【题型】填空题　【知识点】平面几何　【难度】medium
为了测量校门口路灯 $AB$ 的高度，小明准备了两根标杆 $CD$、$EF$ 和皮尺，按如图的方式放置，已知 $CD = EF = 1.5$ 米，在路灯的照射下，标杆 $CD$ 的顶端 $C$ 在标杆 $EF$ 留下的影子为 $G$，标杆 $EF$ 在地面上的影长是 $FH$，经测量得 $FG = 0.5$ 米，$DF = 1.5$ 米，$FH = 3$ 米，那么灯杆 $AB$ 的长是 \_\_\_\_\_\_ 米.

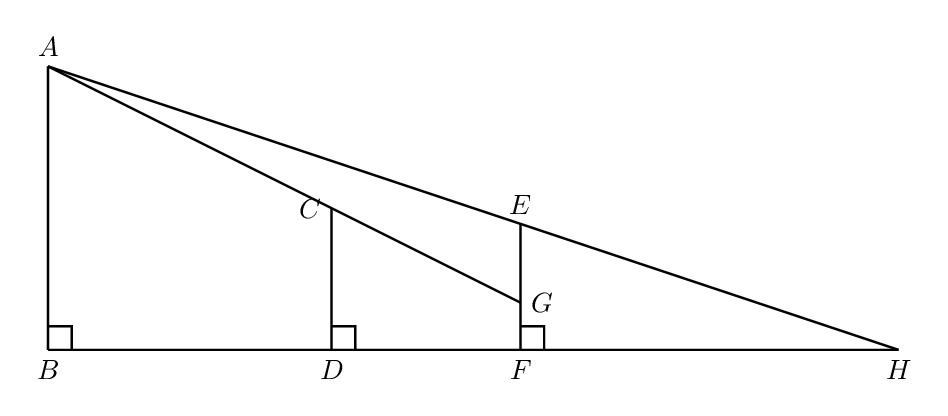
【解答】
【答案】$\dfrac{9}{2}$

【分析】延长 $CG$ 交 $FH$ 于 $M$，先证明 $\triangle GFM \sim \triangle CDM$，得出 $FM = \dfrac{3}{4}$，再分别证明 $\triangle CMD \sim \triangle AMB$ 和 $\triangle EFH \sim\triangle ABH$ 得出 $\frac{BM}{DM}=\frac{AB}{CD}$，$\frac{BH}{FH}=\frac{AB}{EF}$，将数值代入，进行计算，即可作答。此题考查相似三角形的应用，关键是根据相似三角形的判定和性质解答.

【详解】解：如图，延长 $CG$ 交 $FH$ 于 $M$，

$\because \angle GMF = \angle CMD$，$\angle GFM = \angle CDM = 90^\circ$，

$\therefore \triangle GFM \sim \triangle CDM$，

$\therefore \frac{GF}{CD} = \frac{FM}{DM}$，

设 $FM$ 为 $a$ 米，则 $a = (a + 1.5) \times \frac{0.5}{1.5}$，

解得：$a = \frac{3}{4}$，

设 $BD = x$，$AB = y$ 米，

$\because \angle GMF = \angle CMD$，$\angle ABM = \angle CDM = 90^\circ$，

$\therefore \triangle CMD \sim \triangle AMB$，

$\therefore \frac{BM}{DM} = \frac{AB}{CD}$

同理得 $\triangle ABH \sim \triangle EFH$，

$\therefore \frac{BH}{FH} = \frac{AB}{EF}$

可得，
\[
\begin{cases}
\frac{x + \left(1.5 + \frac{3}{4}\right)}{1.5 + \frac{3}{4}} = \frac{y}{1.5}, \\
\frac{x + 4.5}{3} = \frac{y}{1.5}
\end{cases}
\]

整理得：
\[
\begin{cases}
y = \frac{2}{3}x + \frac{3}{2}, \\
y = \frac{1}{2}x + \frac{9}{4}
\end{cases}
\]

解得：
\[
\begin{cases}
x = \frac{9}{2}, \\
y = \frac{9}{2}
\end{cases}
\]

$\therefore AB = \frac{9}{2}$ 米.

故答案为：$\frac{9}{2}$.
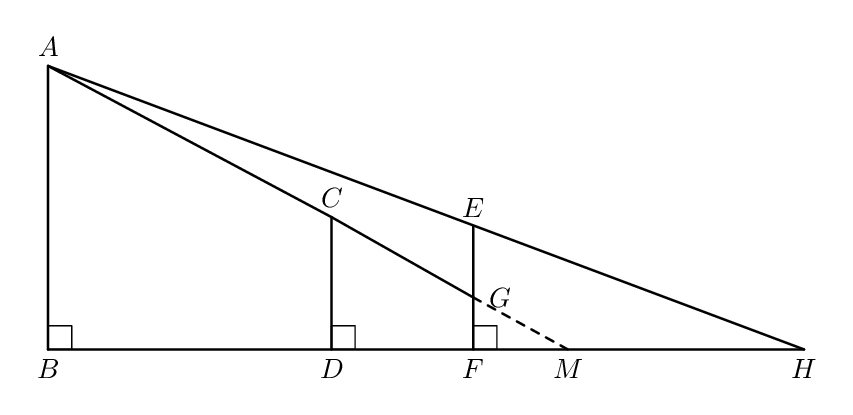